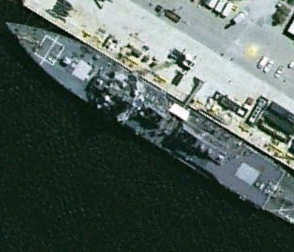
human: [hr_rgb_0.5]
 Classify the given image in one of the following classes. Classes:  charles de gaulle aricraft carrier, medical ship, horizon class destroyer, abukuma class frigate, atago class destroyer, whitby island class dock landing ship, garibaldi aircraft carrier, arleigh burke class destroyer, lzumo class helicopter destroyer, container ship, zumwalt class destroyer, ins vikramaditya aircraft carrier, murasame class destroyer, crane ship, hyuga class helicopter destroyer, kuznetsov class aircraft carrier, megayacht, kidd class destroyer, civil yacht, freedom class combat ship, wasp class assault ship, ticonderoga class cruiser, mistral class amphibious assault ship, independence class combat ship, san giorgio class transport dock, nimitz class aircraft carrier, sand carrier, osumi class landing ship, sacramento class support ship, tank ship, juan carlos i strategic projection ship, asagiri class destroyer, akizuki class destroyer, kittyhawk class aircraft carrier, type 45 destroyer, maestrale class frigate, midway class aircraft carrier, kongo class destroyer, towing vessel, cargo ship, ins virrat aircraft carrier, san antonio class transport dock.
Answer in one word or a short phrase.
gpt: Arleigh Burke class destroyer